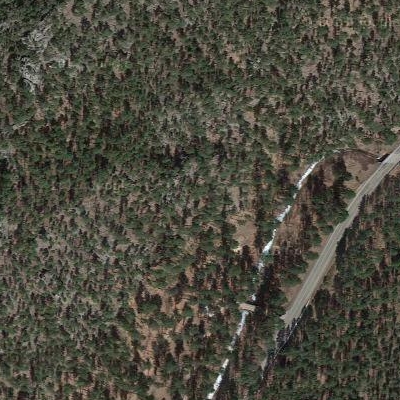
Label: Forest